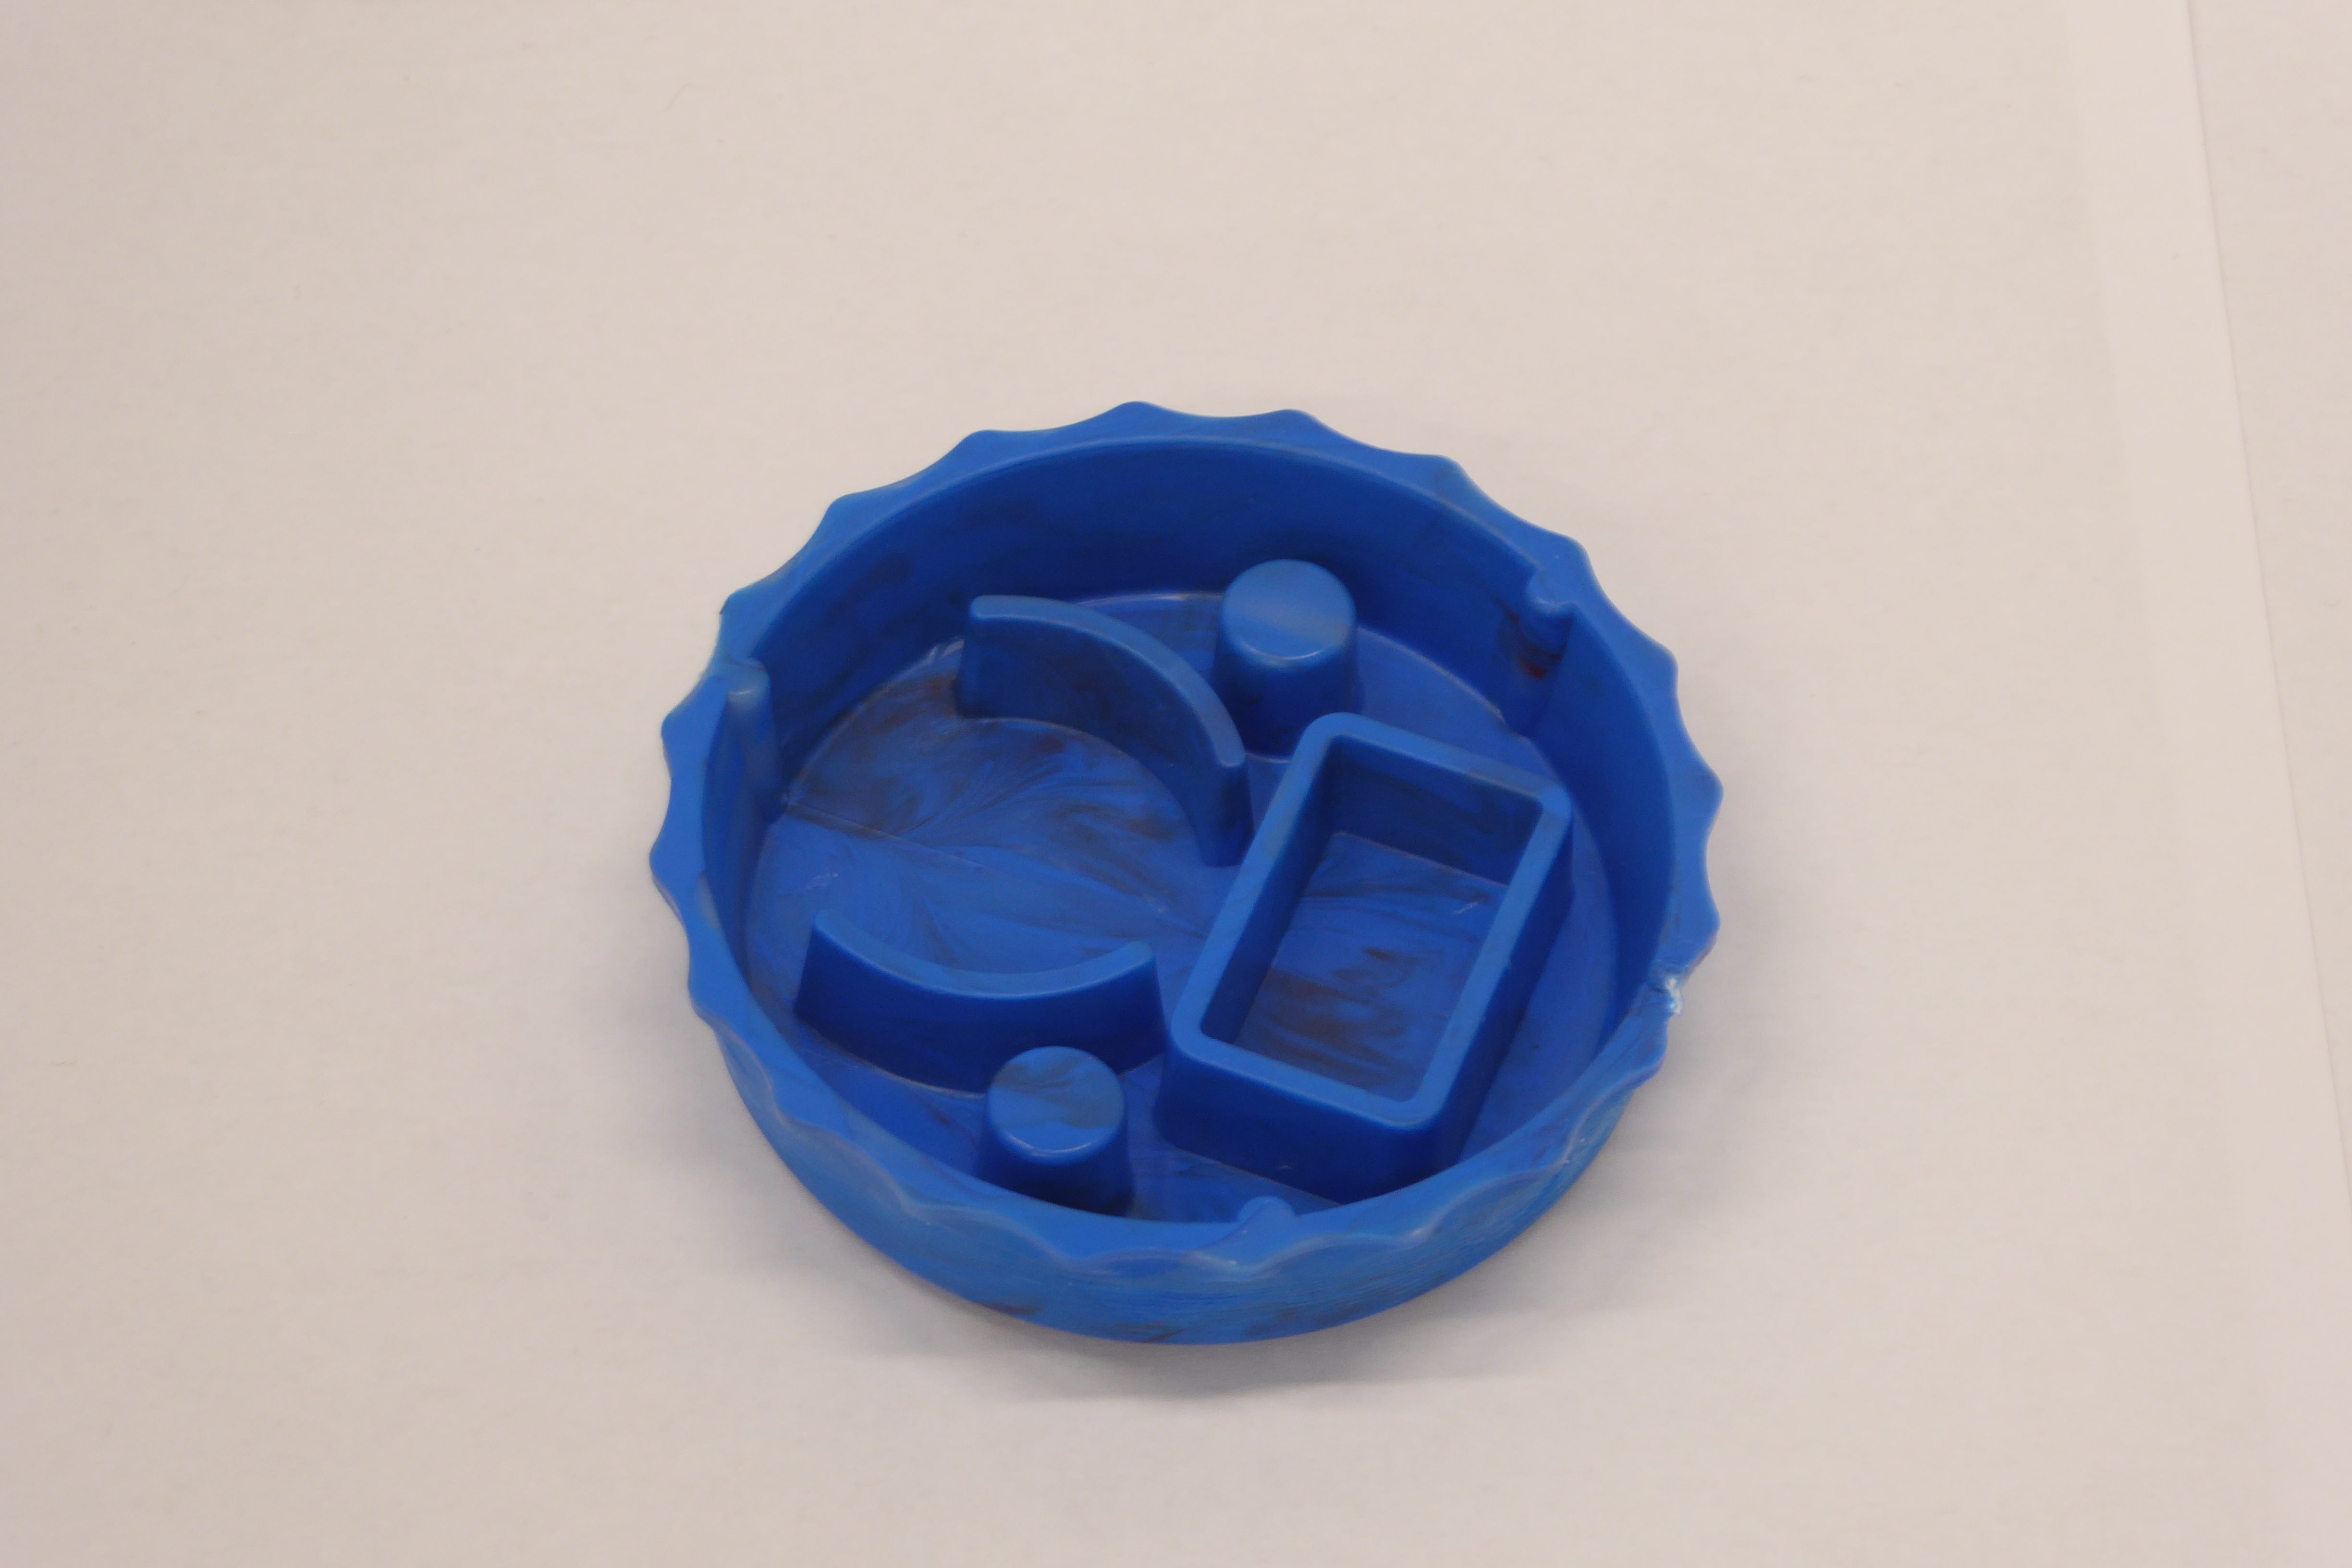
Label: Bottle Opener - Cover